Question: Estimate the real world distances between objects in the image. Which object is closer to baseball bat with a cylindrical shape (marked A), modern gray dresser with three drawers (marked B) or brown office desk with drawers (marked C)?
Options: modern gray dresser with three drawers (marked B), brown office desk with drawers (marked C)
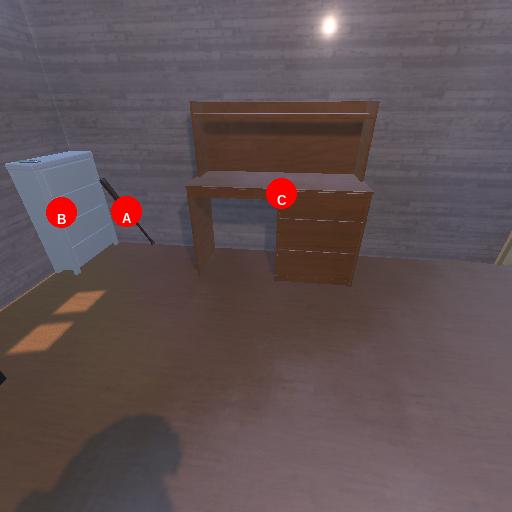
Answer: modern gray dresser with three drawers (marked B)